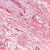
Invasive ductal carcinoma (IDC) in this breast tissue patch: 0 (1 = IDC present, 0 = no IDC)